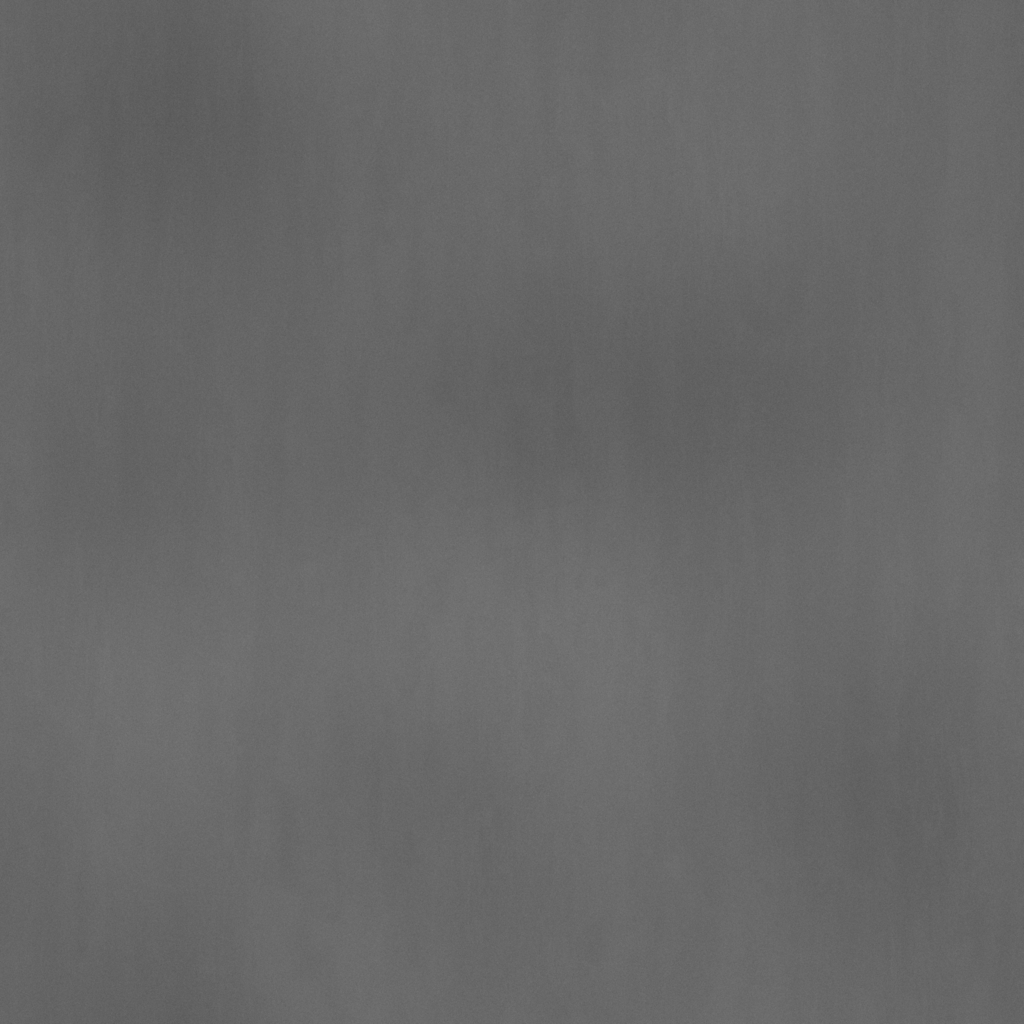
Texture map type: Roughness